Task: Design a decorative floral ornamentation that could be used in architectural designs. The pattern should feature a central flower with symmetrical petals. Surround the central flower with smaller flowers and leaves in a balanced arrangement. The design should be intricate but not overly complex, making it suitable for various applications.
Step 1770:
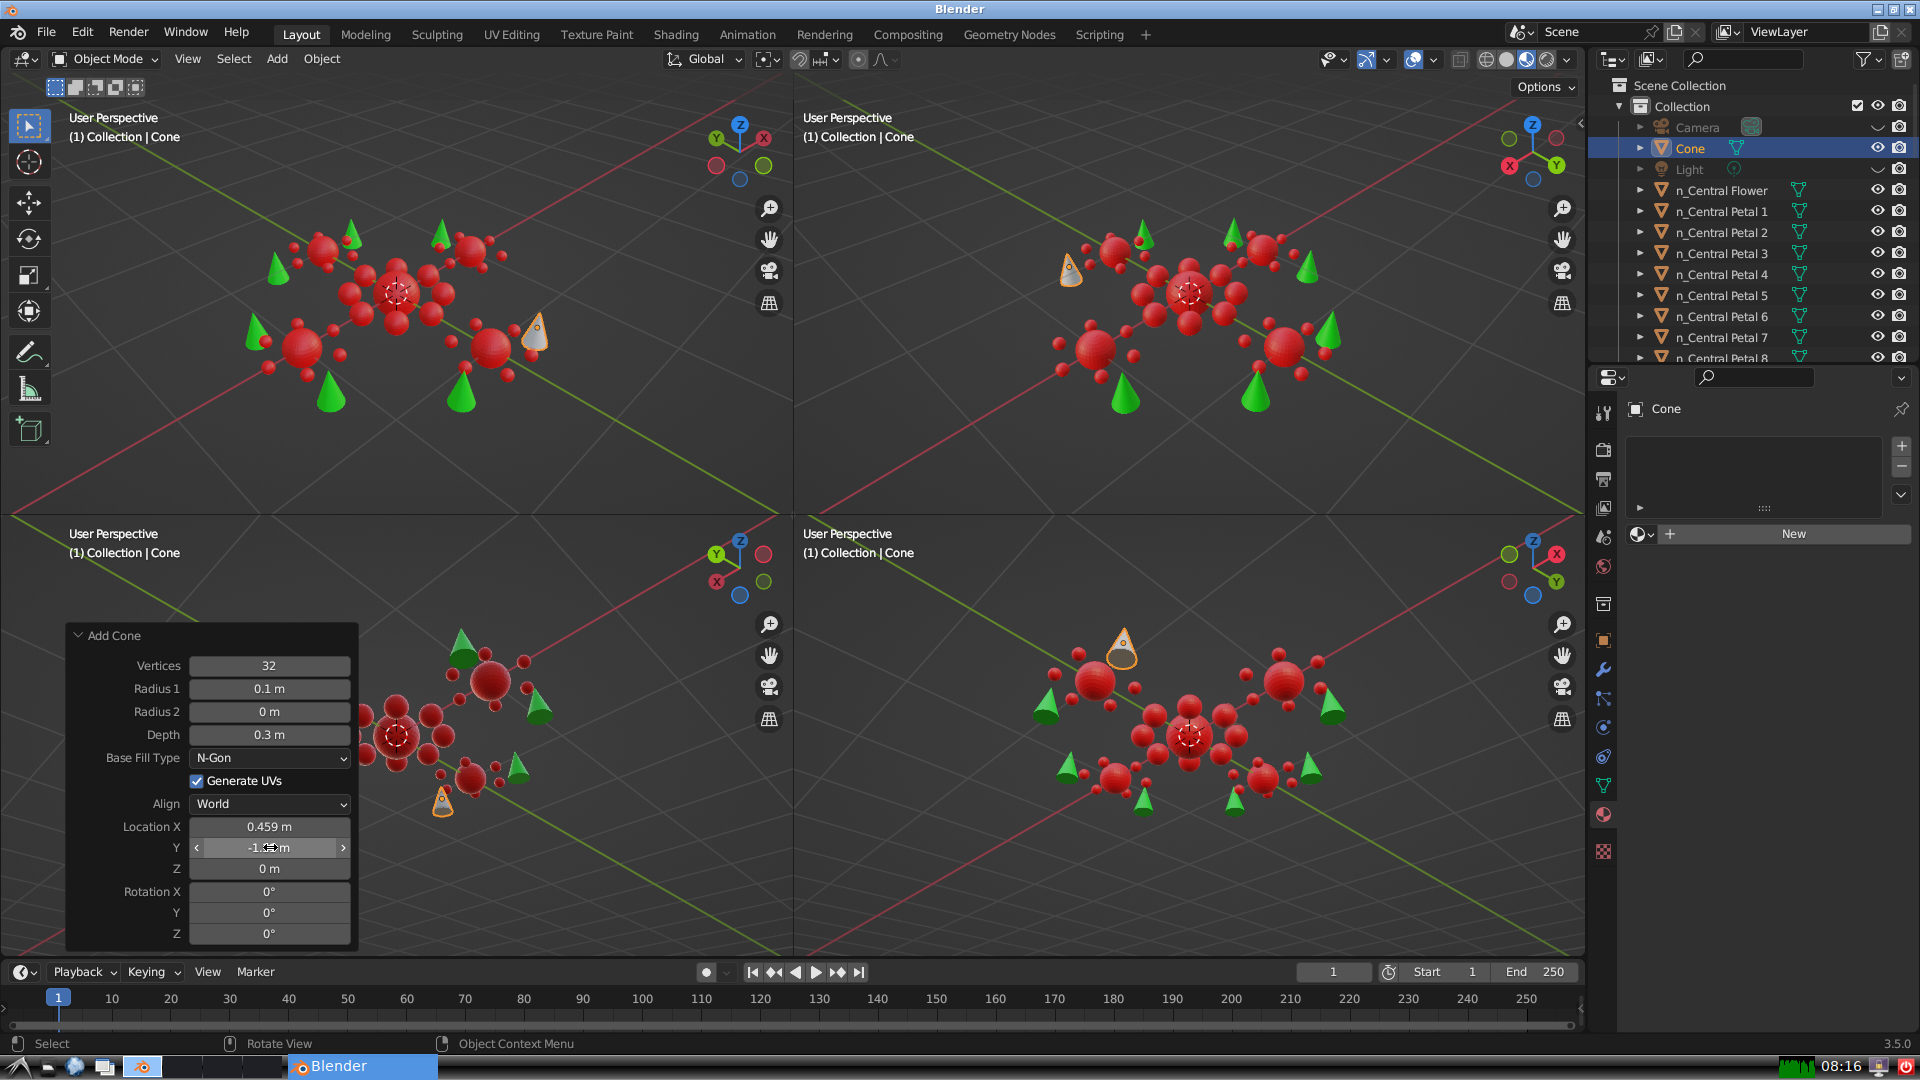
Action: {"mouse_move": [270, 869]}